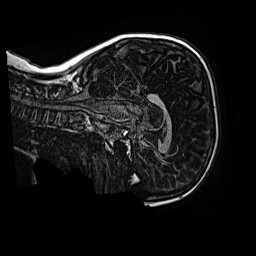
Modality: MP2RAGE
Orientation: sagittal
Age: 10
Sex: male
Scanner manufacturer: siemens
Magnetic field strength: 3 T
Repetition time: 4 s
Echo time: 0.00299 s